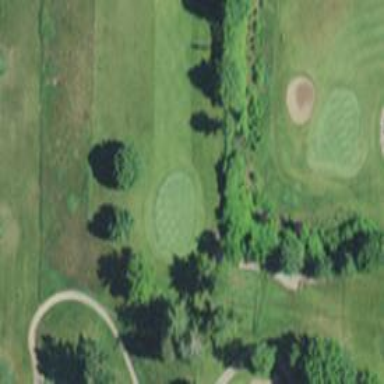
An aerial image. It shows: Service road used as golf cart path.